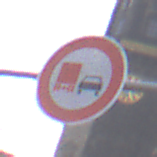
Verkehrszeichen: UeberholverbotKraftfahrzeuge
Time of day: MorningAfternoon
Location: Outdoor (Urban)
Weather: PartlyCloudy
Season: NotSpecified
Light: Natural